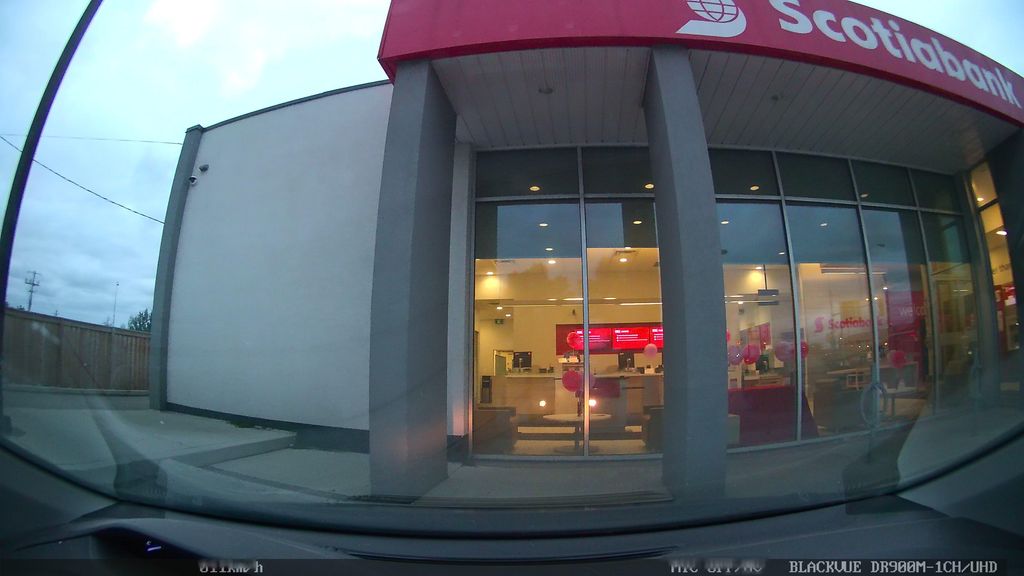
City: toronto